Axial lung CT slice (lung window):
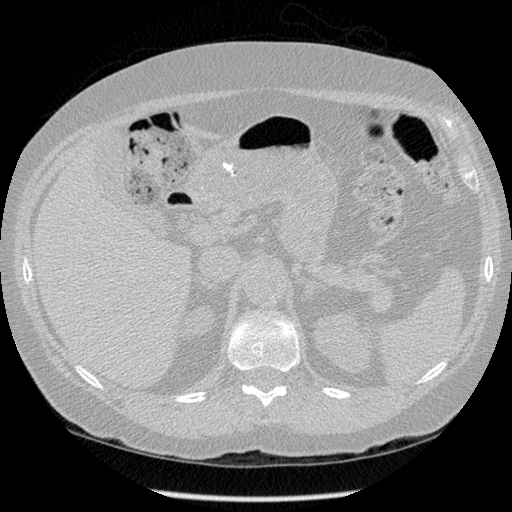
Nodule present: no